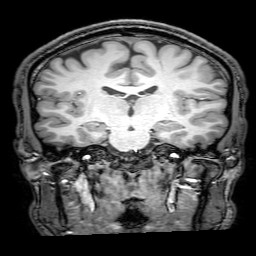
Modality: T1w
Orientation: sagittal